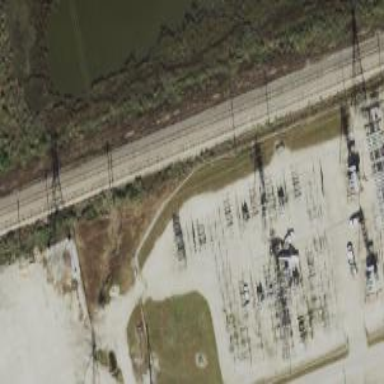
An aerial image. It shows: Switch for power supply.